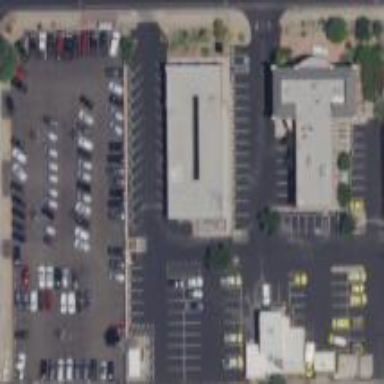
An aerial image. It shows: Car shop.